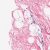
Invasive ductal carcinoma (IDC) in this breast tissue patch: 0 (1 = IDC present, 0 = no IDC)